Chest X-ray:
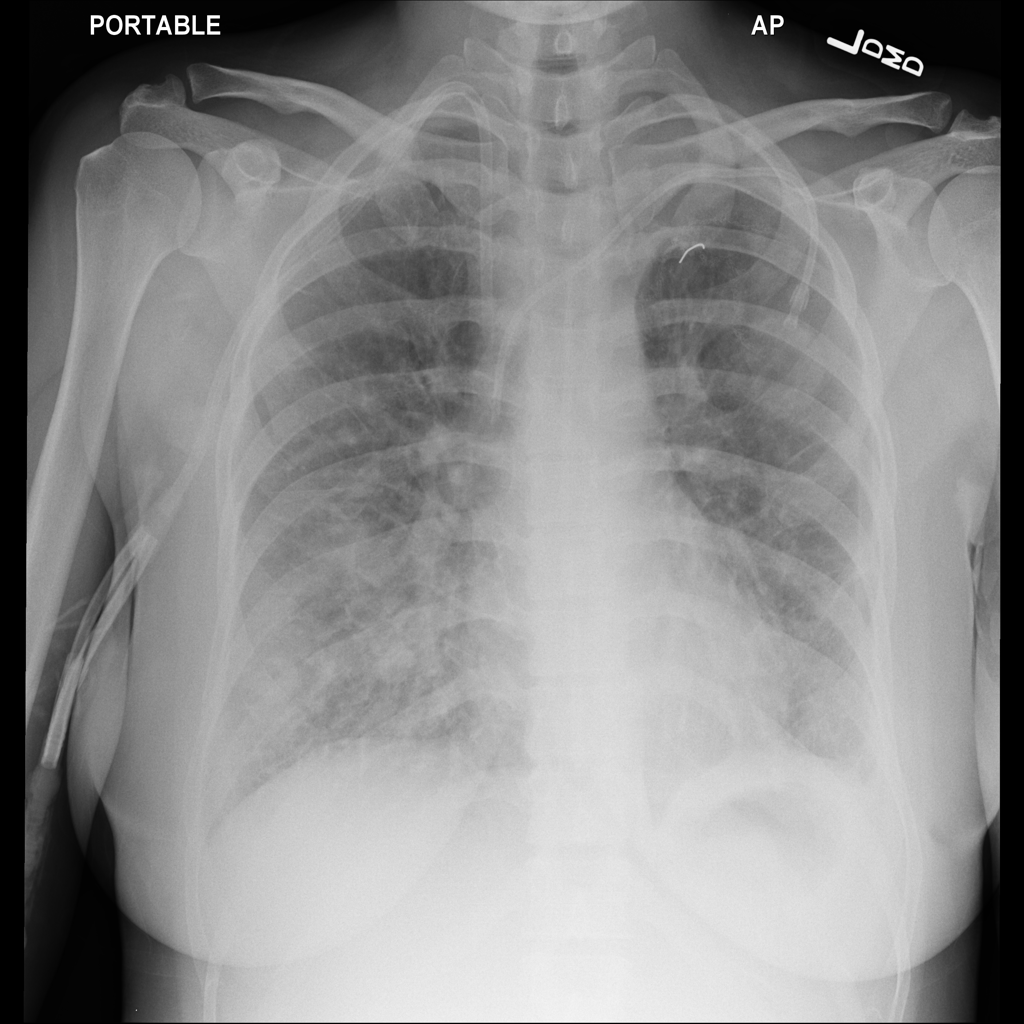
Findings: Consolidation, Effusion, Diffuse Nodule
No abnormal finding: no